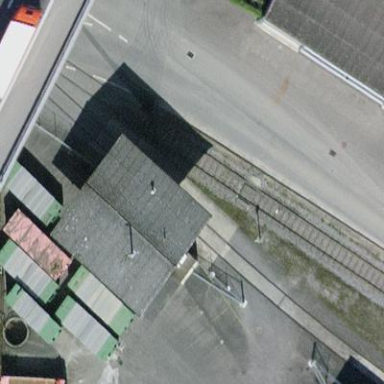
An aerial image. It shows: View of roof of building.